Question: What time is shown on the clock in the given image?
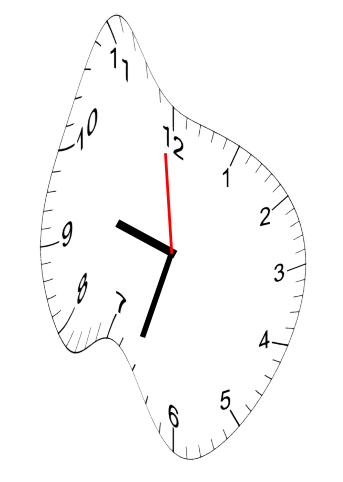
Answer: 09:32:59